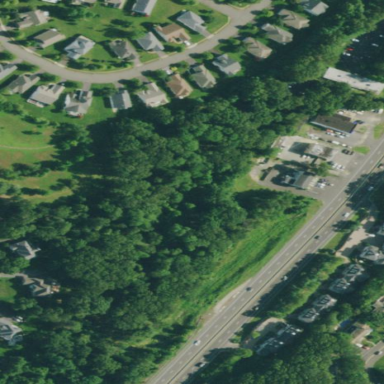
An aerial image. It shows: Leisure park in the midst of woodland.